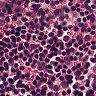
Metastatic tissue present: no